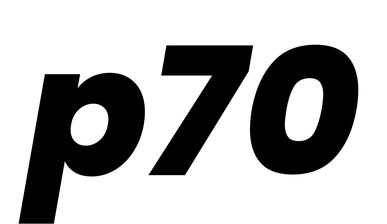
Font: Poppins-ExtraBoldItalic